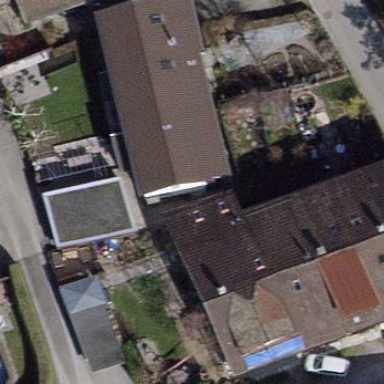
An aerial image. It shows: Terrace-style building with gabled roof.